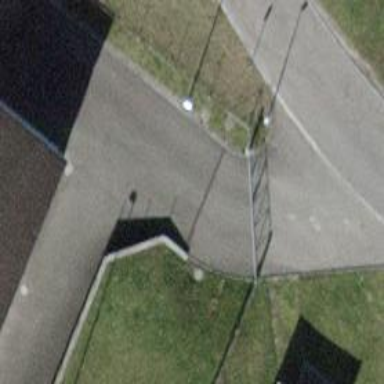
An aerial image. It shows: Gate.